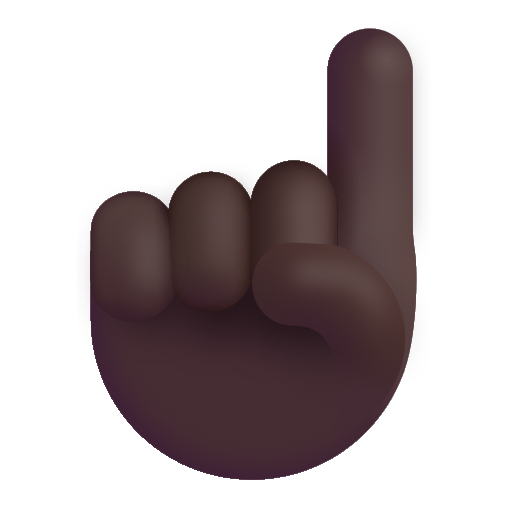
index pointing up color dark